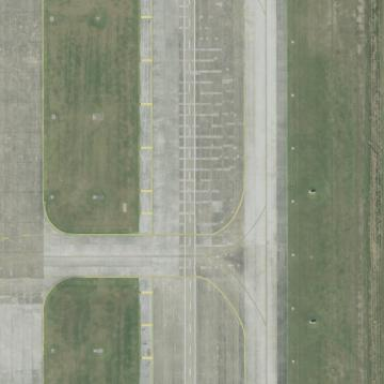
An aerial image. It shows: Apron at the airport.